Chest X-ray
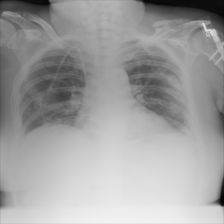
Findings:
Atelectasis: negative
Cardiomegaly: negative
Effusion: negative
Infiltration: negative
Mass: negative
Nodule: negative
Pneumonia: negative
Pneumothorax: negative
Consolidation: negative
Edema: negative
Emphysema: negative
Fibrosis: negative
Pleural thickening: negative
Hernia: negative